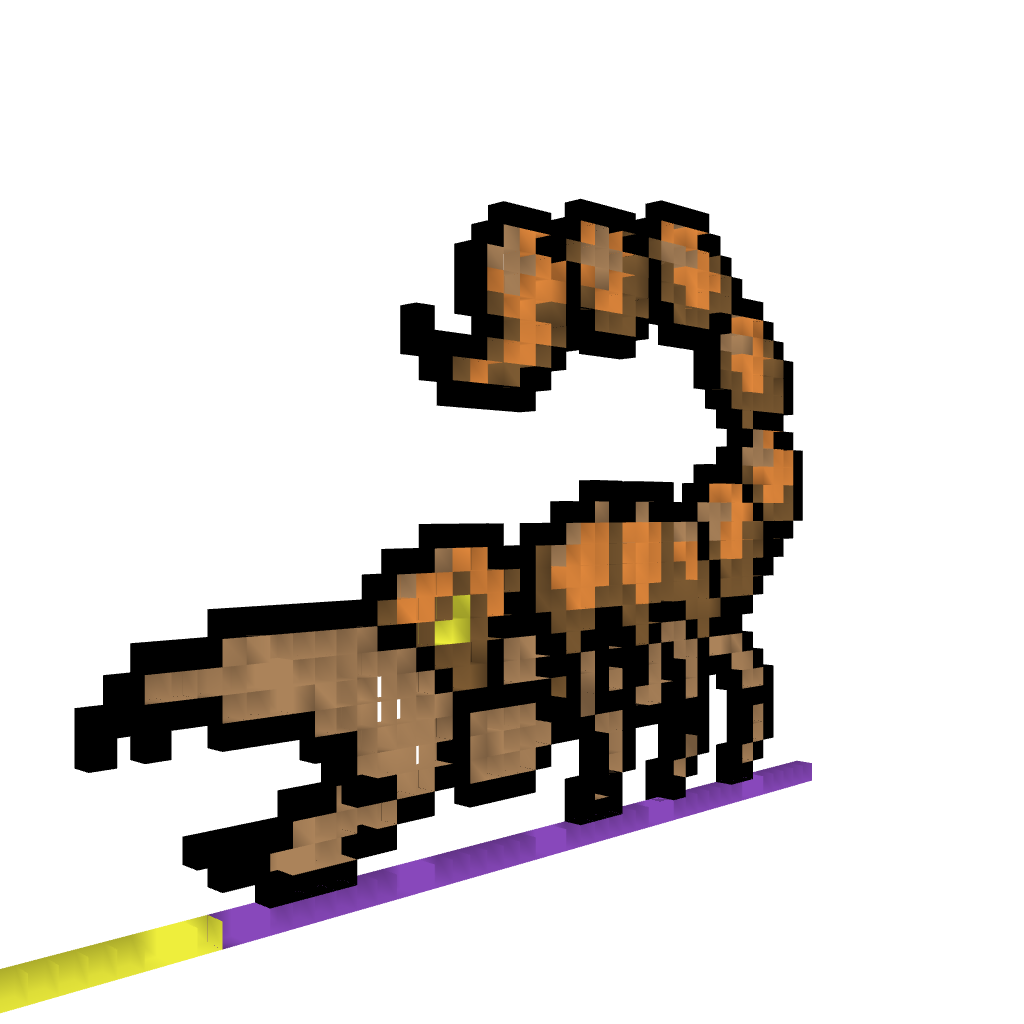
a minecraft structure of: Scorpion PixelArt high quality